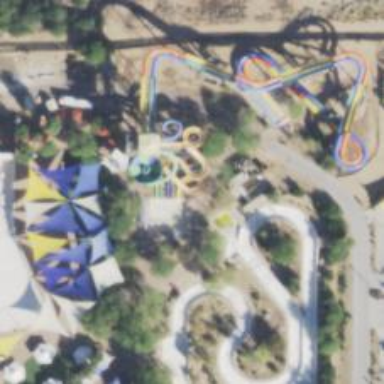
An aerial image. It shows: Water slide attraction.